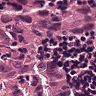
Metastatic tissue present: yes